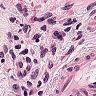
Metastatic tissue present: no